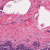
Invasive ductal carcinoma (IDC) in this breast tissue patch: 0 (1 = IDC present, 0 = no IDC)